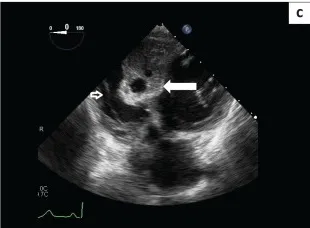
Two-dimensional transoesophageal echocardiography trans-gastric view showing infiltration of the interventricular septum by the hydatid cyst (solid white arrow) and its relation to the tricuspid valve (open arrow.
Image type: radiology (ultrasound)